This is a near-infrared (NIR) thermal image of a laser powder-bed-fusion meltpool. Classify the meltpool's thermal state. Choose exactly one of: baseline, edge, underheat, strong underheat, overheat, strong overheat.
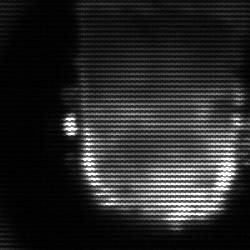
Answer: baseline